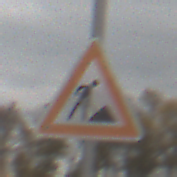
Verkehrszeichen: Arbeitsstelle
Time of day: MorningAfternoon
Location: Outdoor (Nature)
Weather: Overcast
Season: NotSpecified
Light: Natural